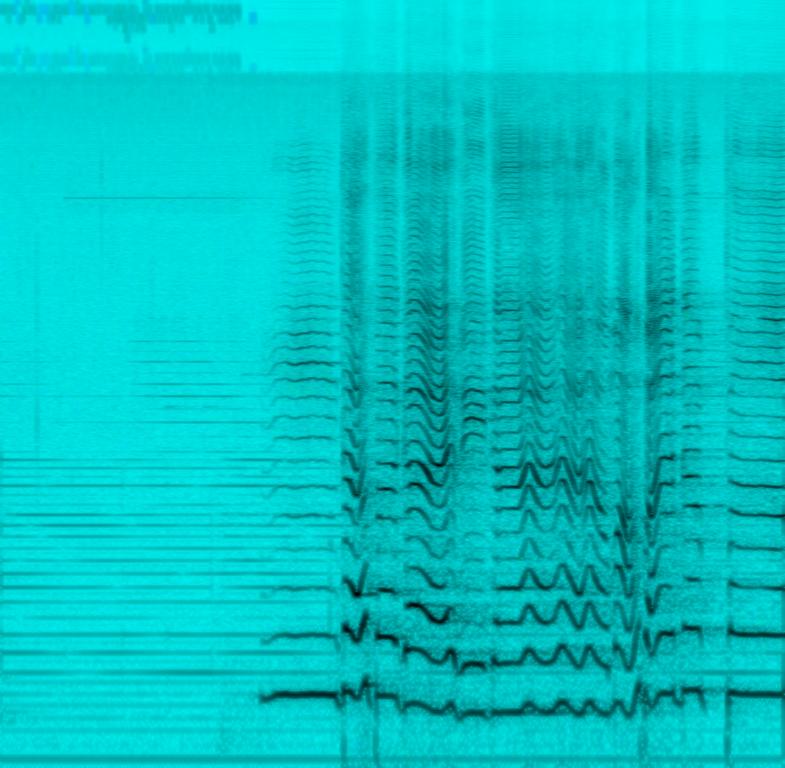
The low quality recording features a live performance of traditional folk song and it consists of distorted, passionate female vocal singing over subtle sitar melody. The recording is noisy and it sounds emotional and passionate.